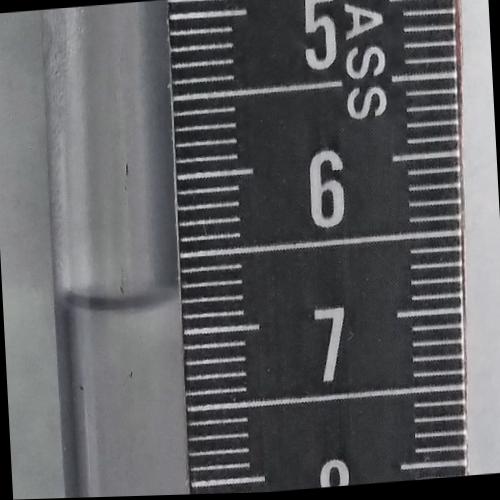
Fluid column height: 6.8 cm